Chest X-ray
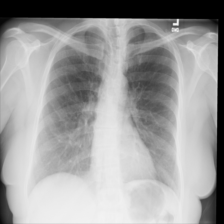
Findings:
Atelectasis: negative
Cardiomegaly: negative
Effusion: negative
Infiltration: negative
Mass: negative
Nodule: negative
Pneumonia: negative
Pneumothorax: negative
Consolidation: negative
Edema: negative
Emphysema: negative
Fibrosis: negative
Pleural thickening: negative
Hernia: negative